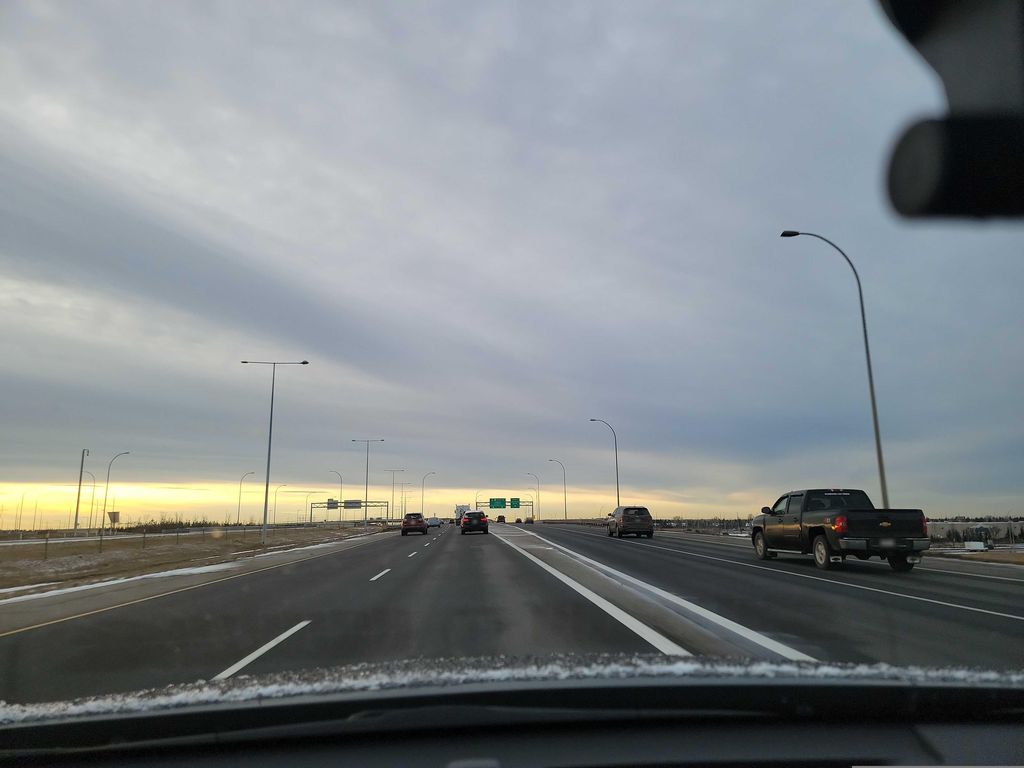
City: edmonton